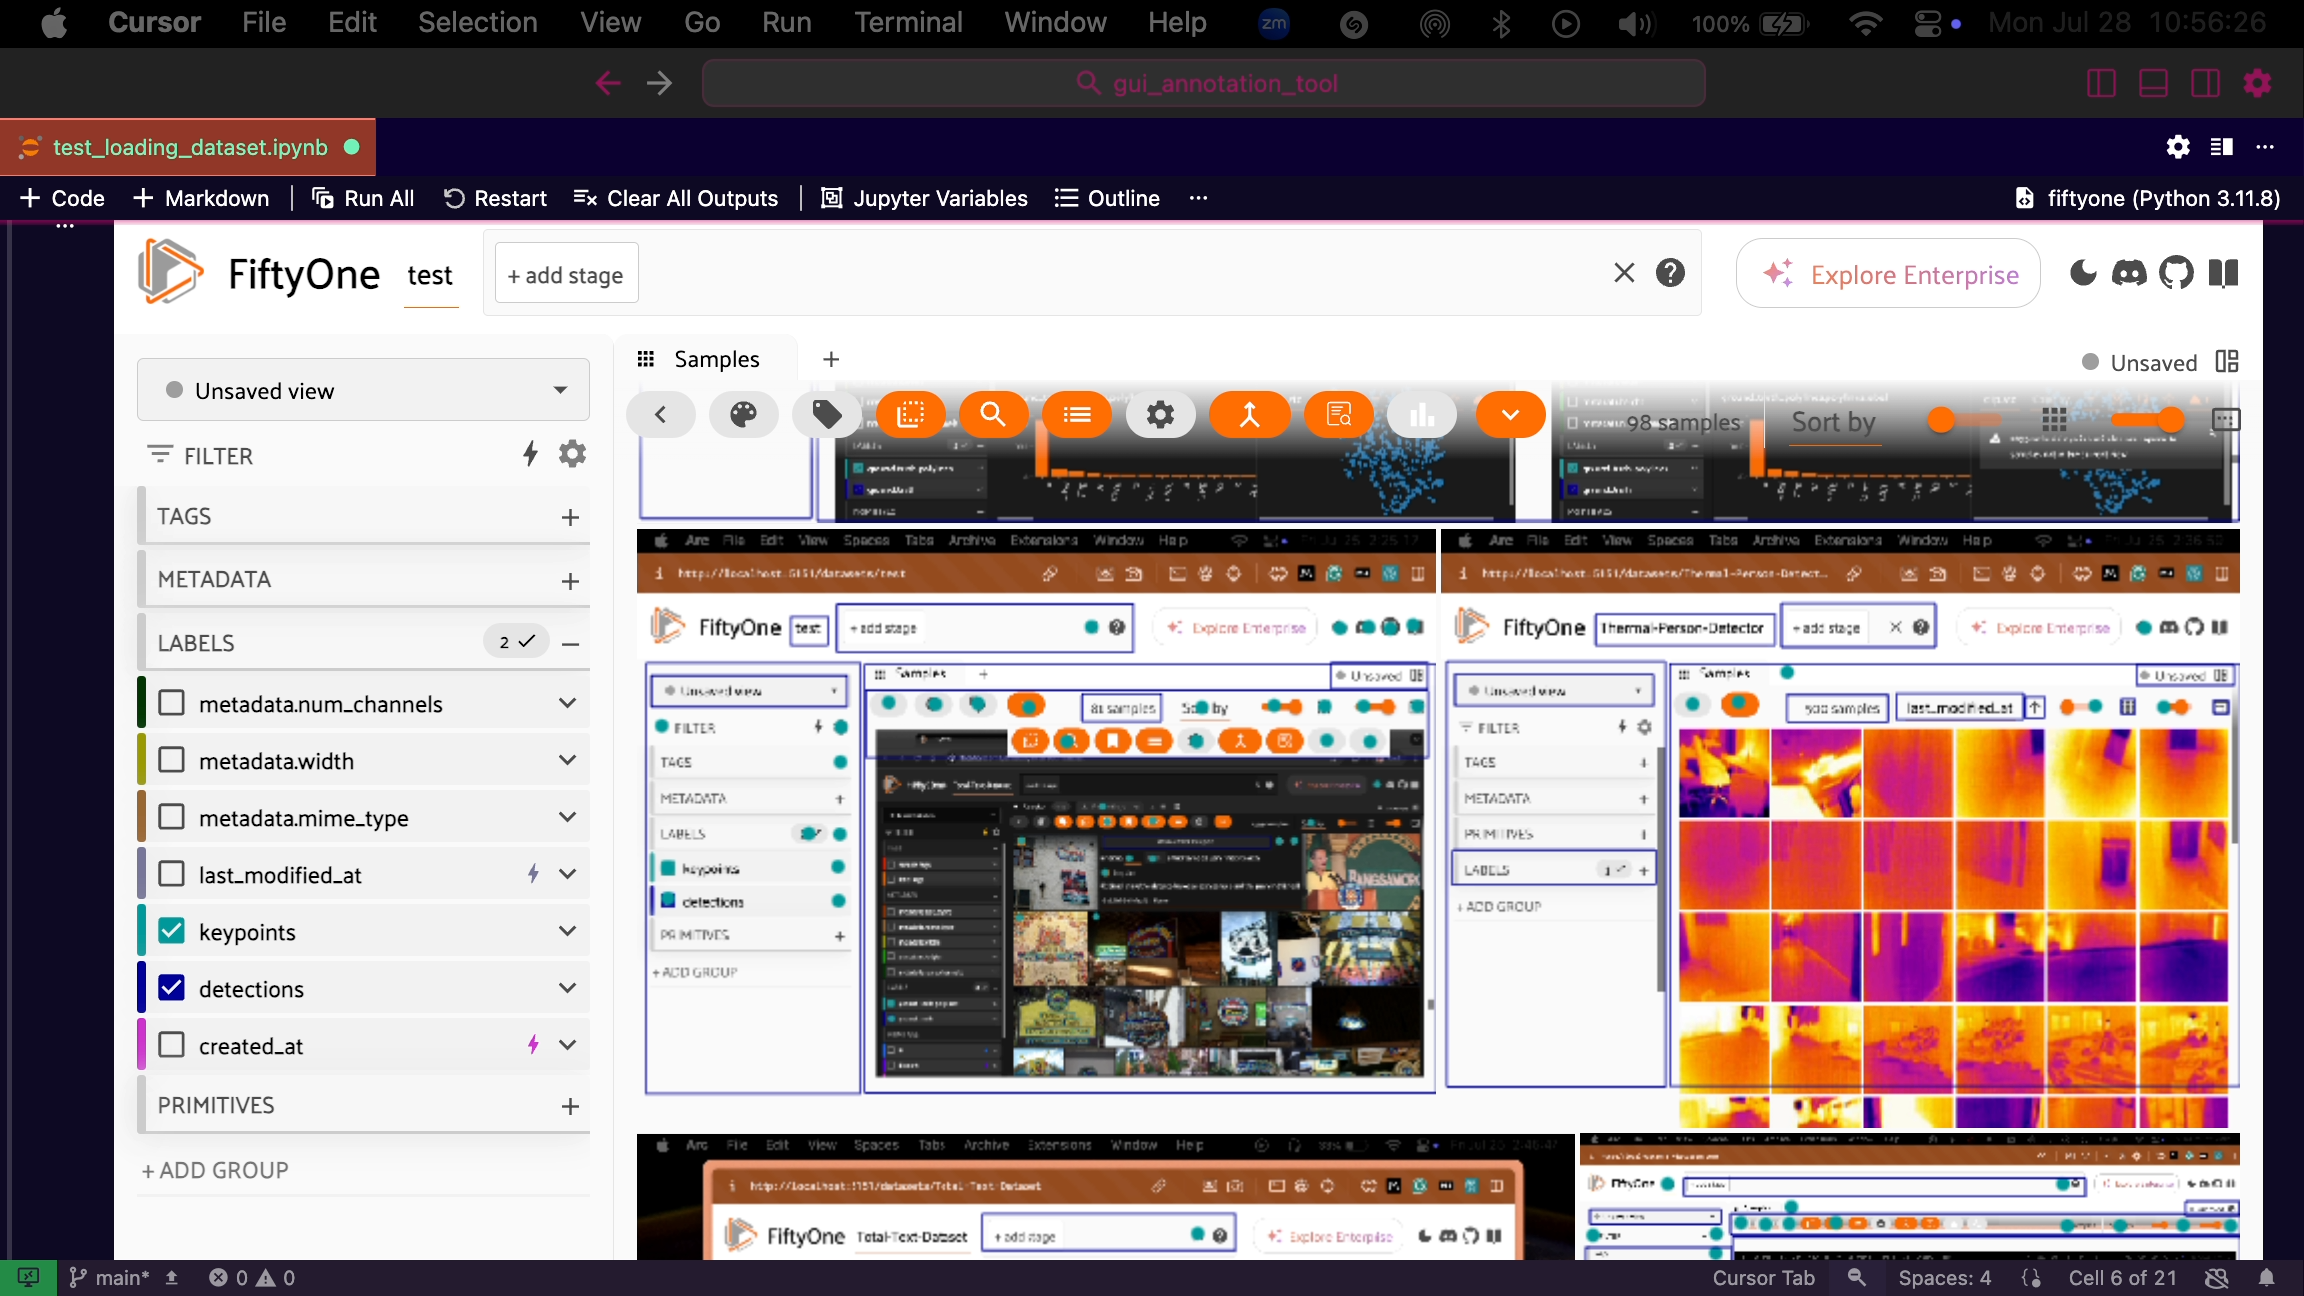
task_description: Toggle visibility of keypoints labels from being shown in the samples panel
action_type: click
element_info: Checkbox

task_description: Toggle visibility of detections labels from being shown in the samples panel
action_type: click
element_info: Checkbox

task_description: Clear all the labels shown on the samples in the samples panel
action_type: click
element_info: Checkbox

task_description: Turn off light mode and go to dark mode
action_type: click
element_info: Icon

task_description: Show the metadata.num_channels on the samples in the samples panel
action_type: click
element_info: Checkbox

task_description: Show the metadata for the width of samples in the samples panel
action_type: click
element_info: Checkbox

task_description: Show or display the mime type of samples in the samples panel
action_type: click
element_info: Checkbox

task_description: Expand the tags menu
action_type: click
element_info: Icon

task_description: Expand the metadata group in the sidebar
action_type: click
element_info: Icon

task_description: Collapse or minimize the labels group in the sidebar
action_type: click
element_info: Icon

task_description: Add a new group to the sidebar
action_type: type
element_info: Text Input

task_description: Hide the sidebar
action_type: click
element_info: Icon

task_description: Open color settings menu
action_type: click
element_info: Icon

task_description: Apply tags to the samples or labels in the current view
action_type: click
element_info: Icon

task_description: Open the patches view menu
action_type: click
element_info: Icon

task_description: Open the sort by text similarity menu in the actions row toolbar
action_type: click
element_info: Icon

task_description: See more items available in the actions row toolbar
action_type: click
element_info: Icon

task_description: Open display options menu by clicking on the gear icon in the actions row toolbar
action_type: click
element_info: Icon

task_description: Open a histograms panel by clicking on the histograms icon in the actions row toolbar
action_type: click
element_info: Icon

task_description: Open a new panel in the workspace
action_type: click
element_info: Icon

task_description: Show available filter options for the metadata.width field
action_type: click
element_info: Icon

task_description: Show available filter options for the metadata.num_channels field
action_type: click
element_info: Icon

task_description: Expand the primitives group in the sidebar
action_type: click
element_info: Icon

task_description: Reset zoom and thumbnail size of samples in the samples panel
action_type: click
element_info: Icon

task_description: Reset spacing between samples in the samples panel
action_type: click
element_info: Icon

task_description: Sort samples in the samples panel differently
action_type: select
element_info: Menu Item
task_description: Find the view bar
action_type: hover
element_info: Menu Item

task_description: Open the saved views menu
action_type: click
element_info: Button

task_description: Open the workspaces menu to see if there are any saved workspaces or create a new workspace
action_type: click
element_info: Button

task_description: Locate the sidebar
action_type: hover
element_info: Menu Item

task_description: Locate the actions row toolbar
action_type: hover
element_info: Menu Item

task_description: Locate the samples panel in this workspace
action_type: hover
element_info: Menu Item

task_description: The number of samples in this dataset
action_type: hover
element_info: Text